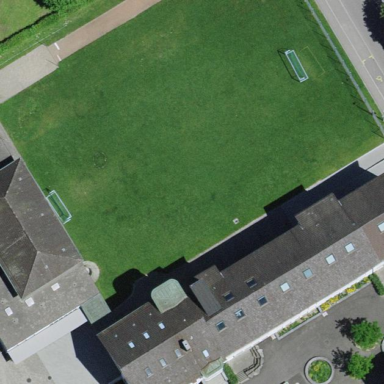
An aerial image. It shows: Pitch for leisure activities.